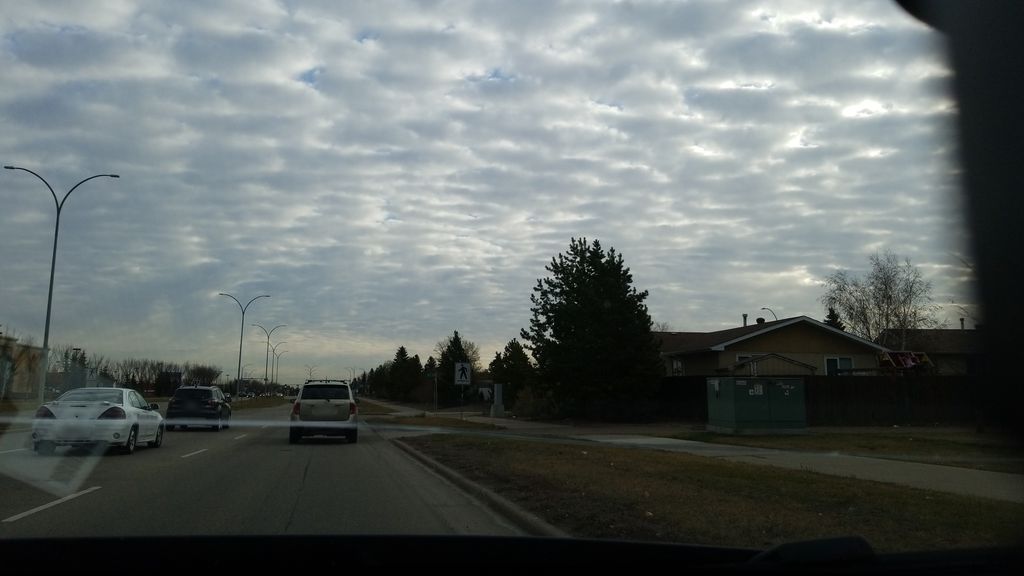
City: edmonton